Milling tool wear sample.
Tool blade image: 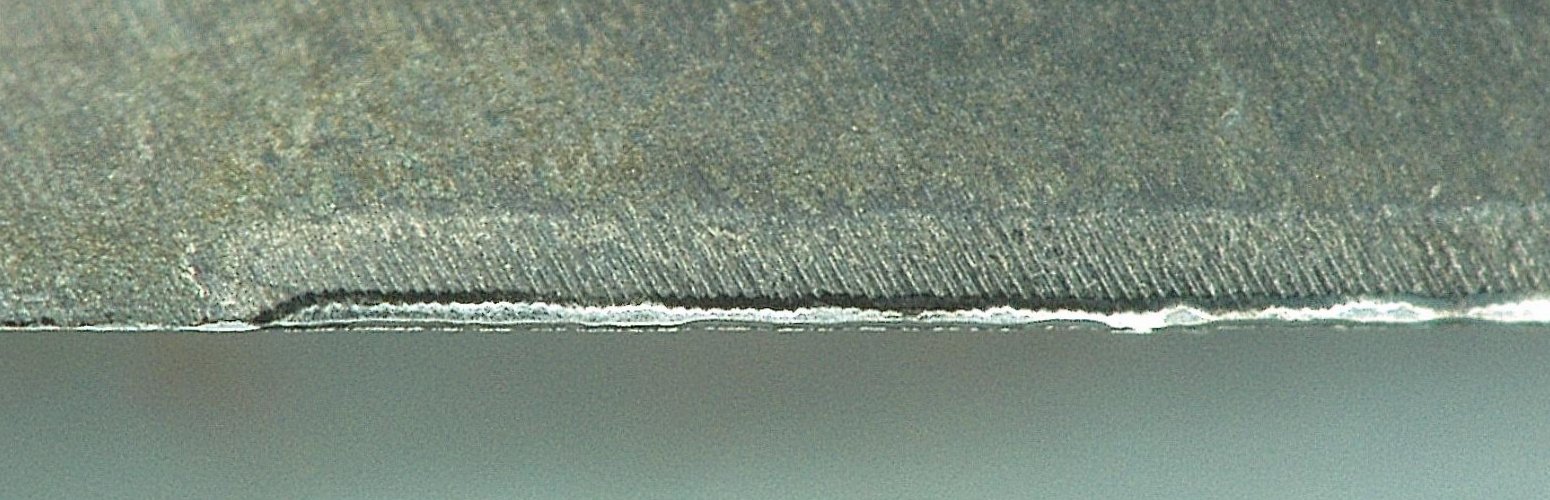
Chip image: 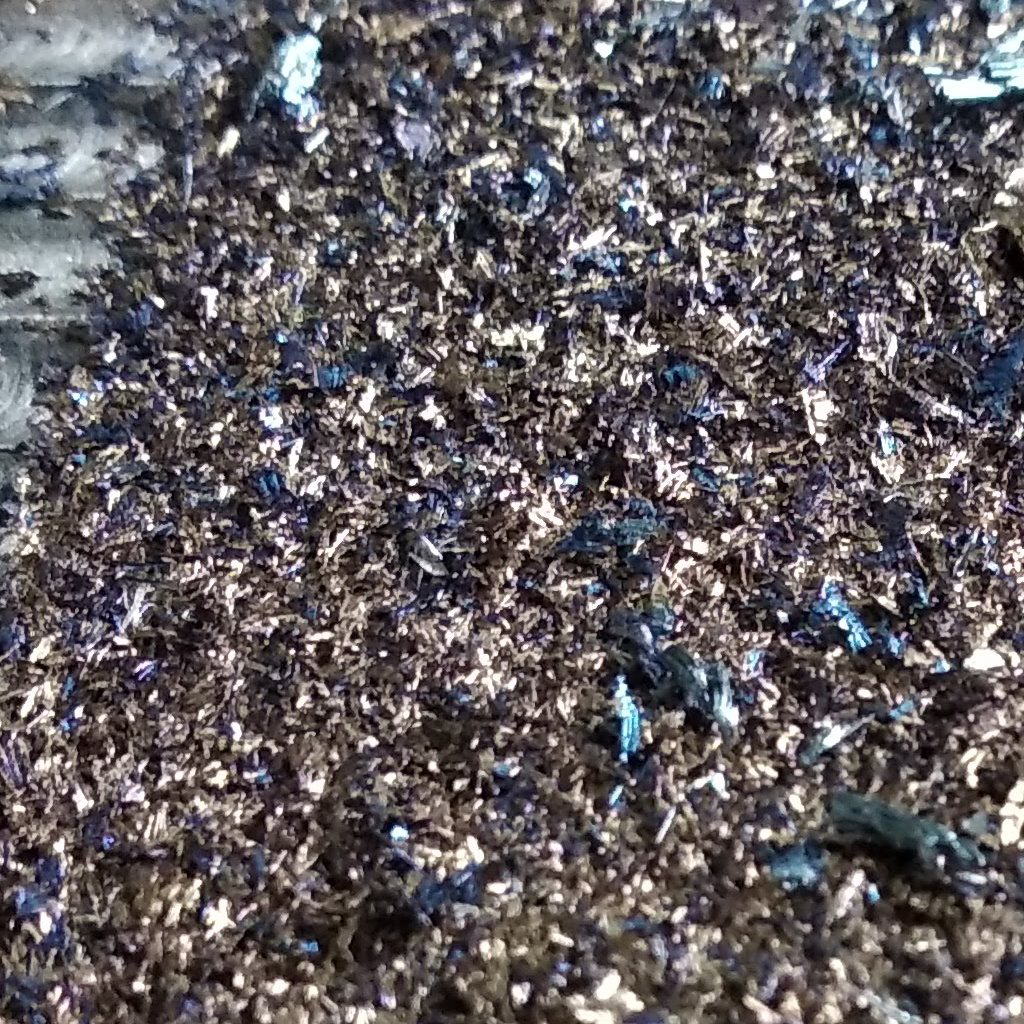
Workpiece image: 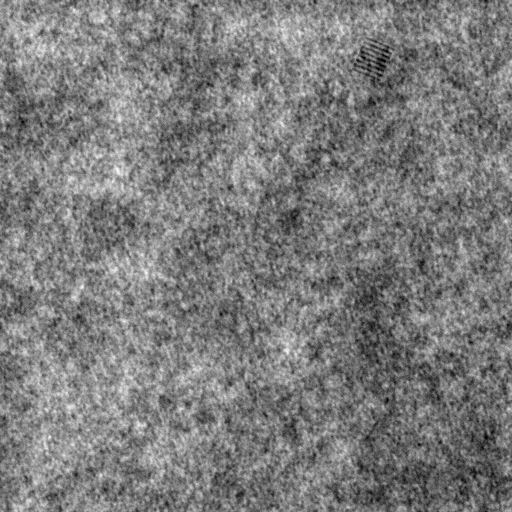
Tool wear state: dulled
Gaps: 30.57
Flank wear: 142.62
Overhang: 7.19
Force-signal Mel-spectrograms (X, Y, Z axes): 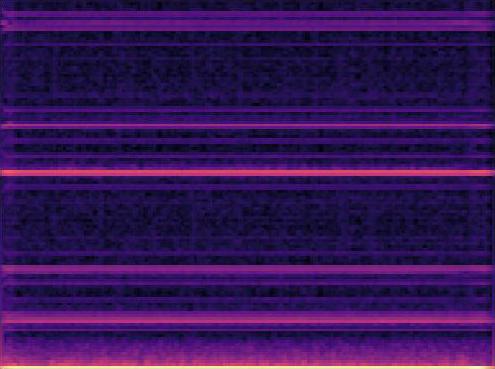 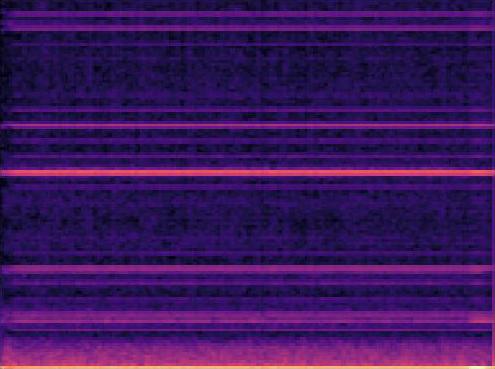 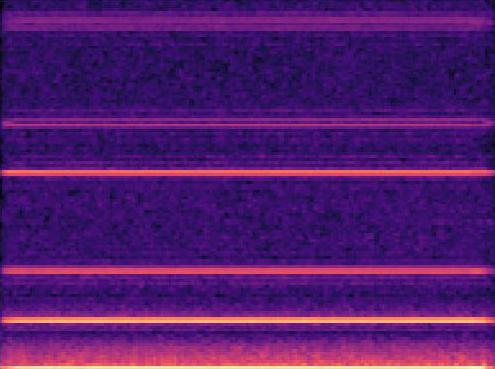
Force-signal scalograms (X, Y, Z axes): 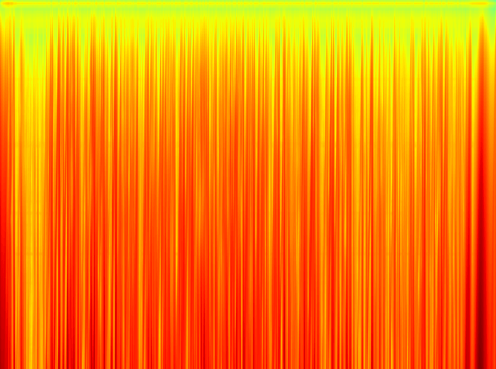 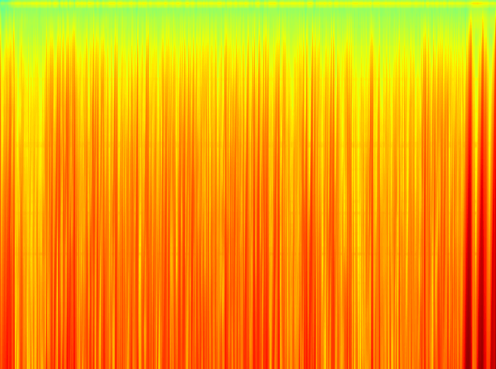 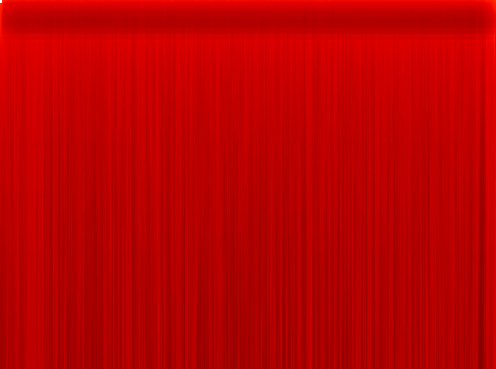
Force phase: accelerated_severe_wear